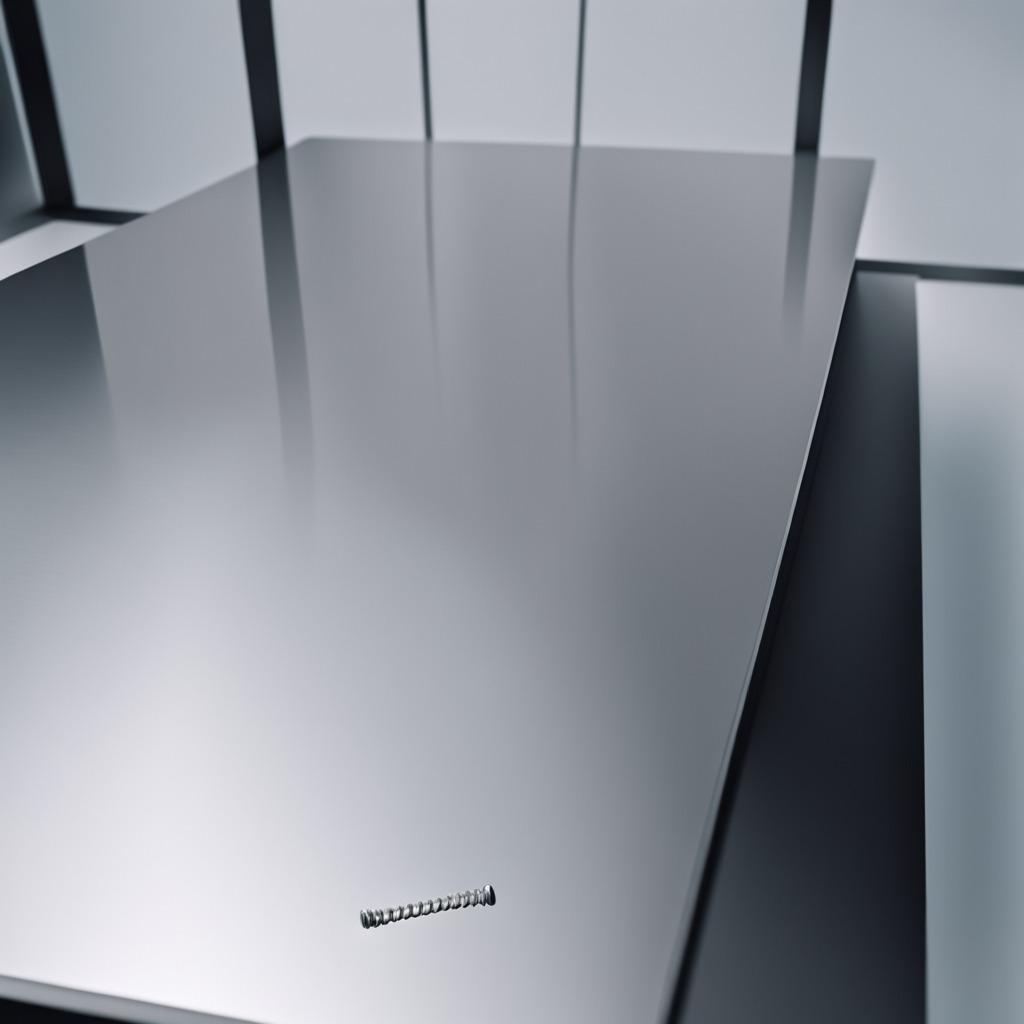
A coiled metal spring is lying on the stainless steel table.